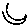
Label: moon